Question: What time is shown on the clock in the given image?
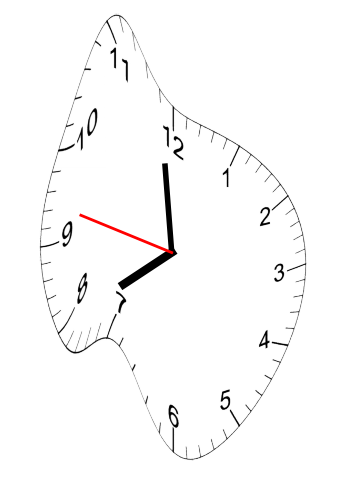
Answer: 07:58:47